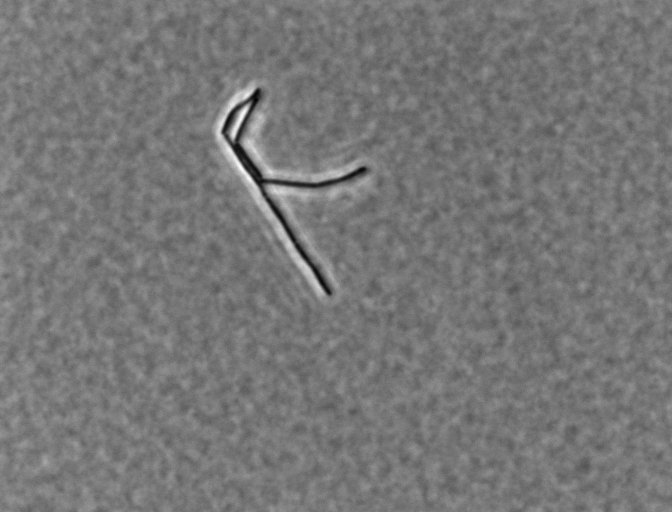
Bacillus subtilis